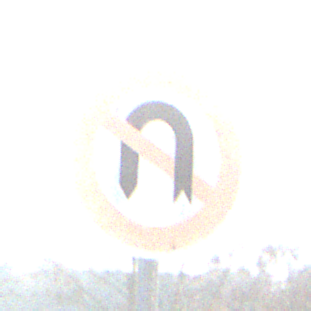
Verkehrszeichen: VerbotWenden
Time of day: MorningAfternoon
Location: Outdoor (Nature)
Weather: PartlyCloudy
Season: NotSpecified
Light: Natural